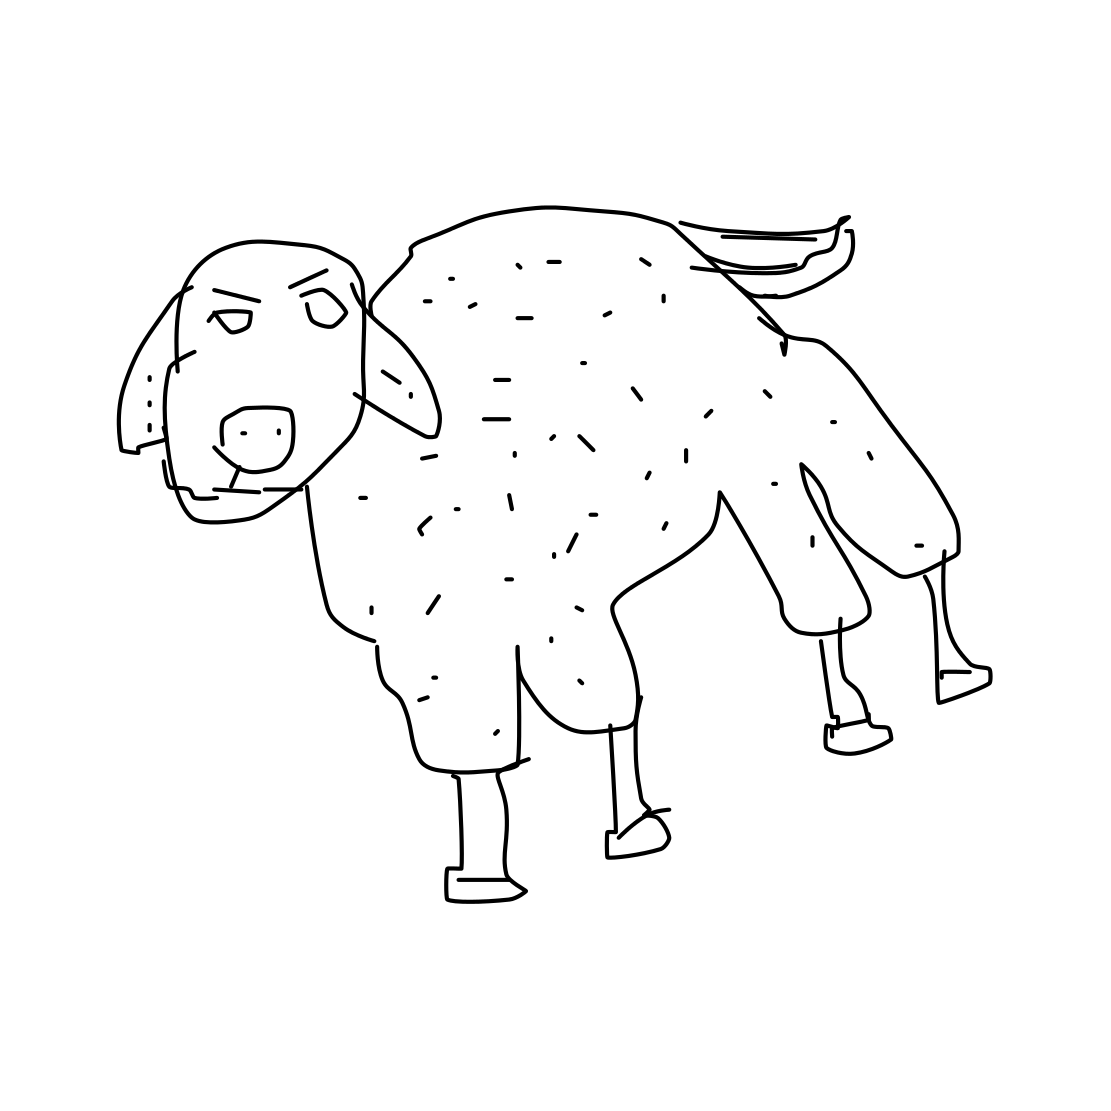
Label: sheep